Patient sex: M
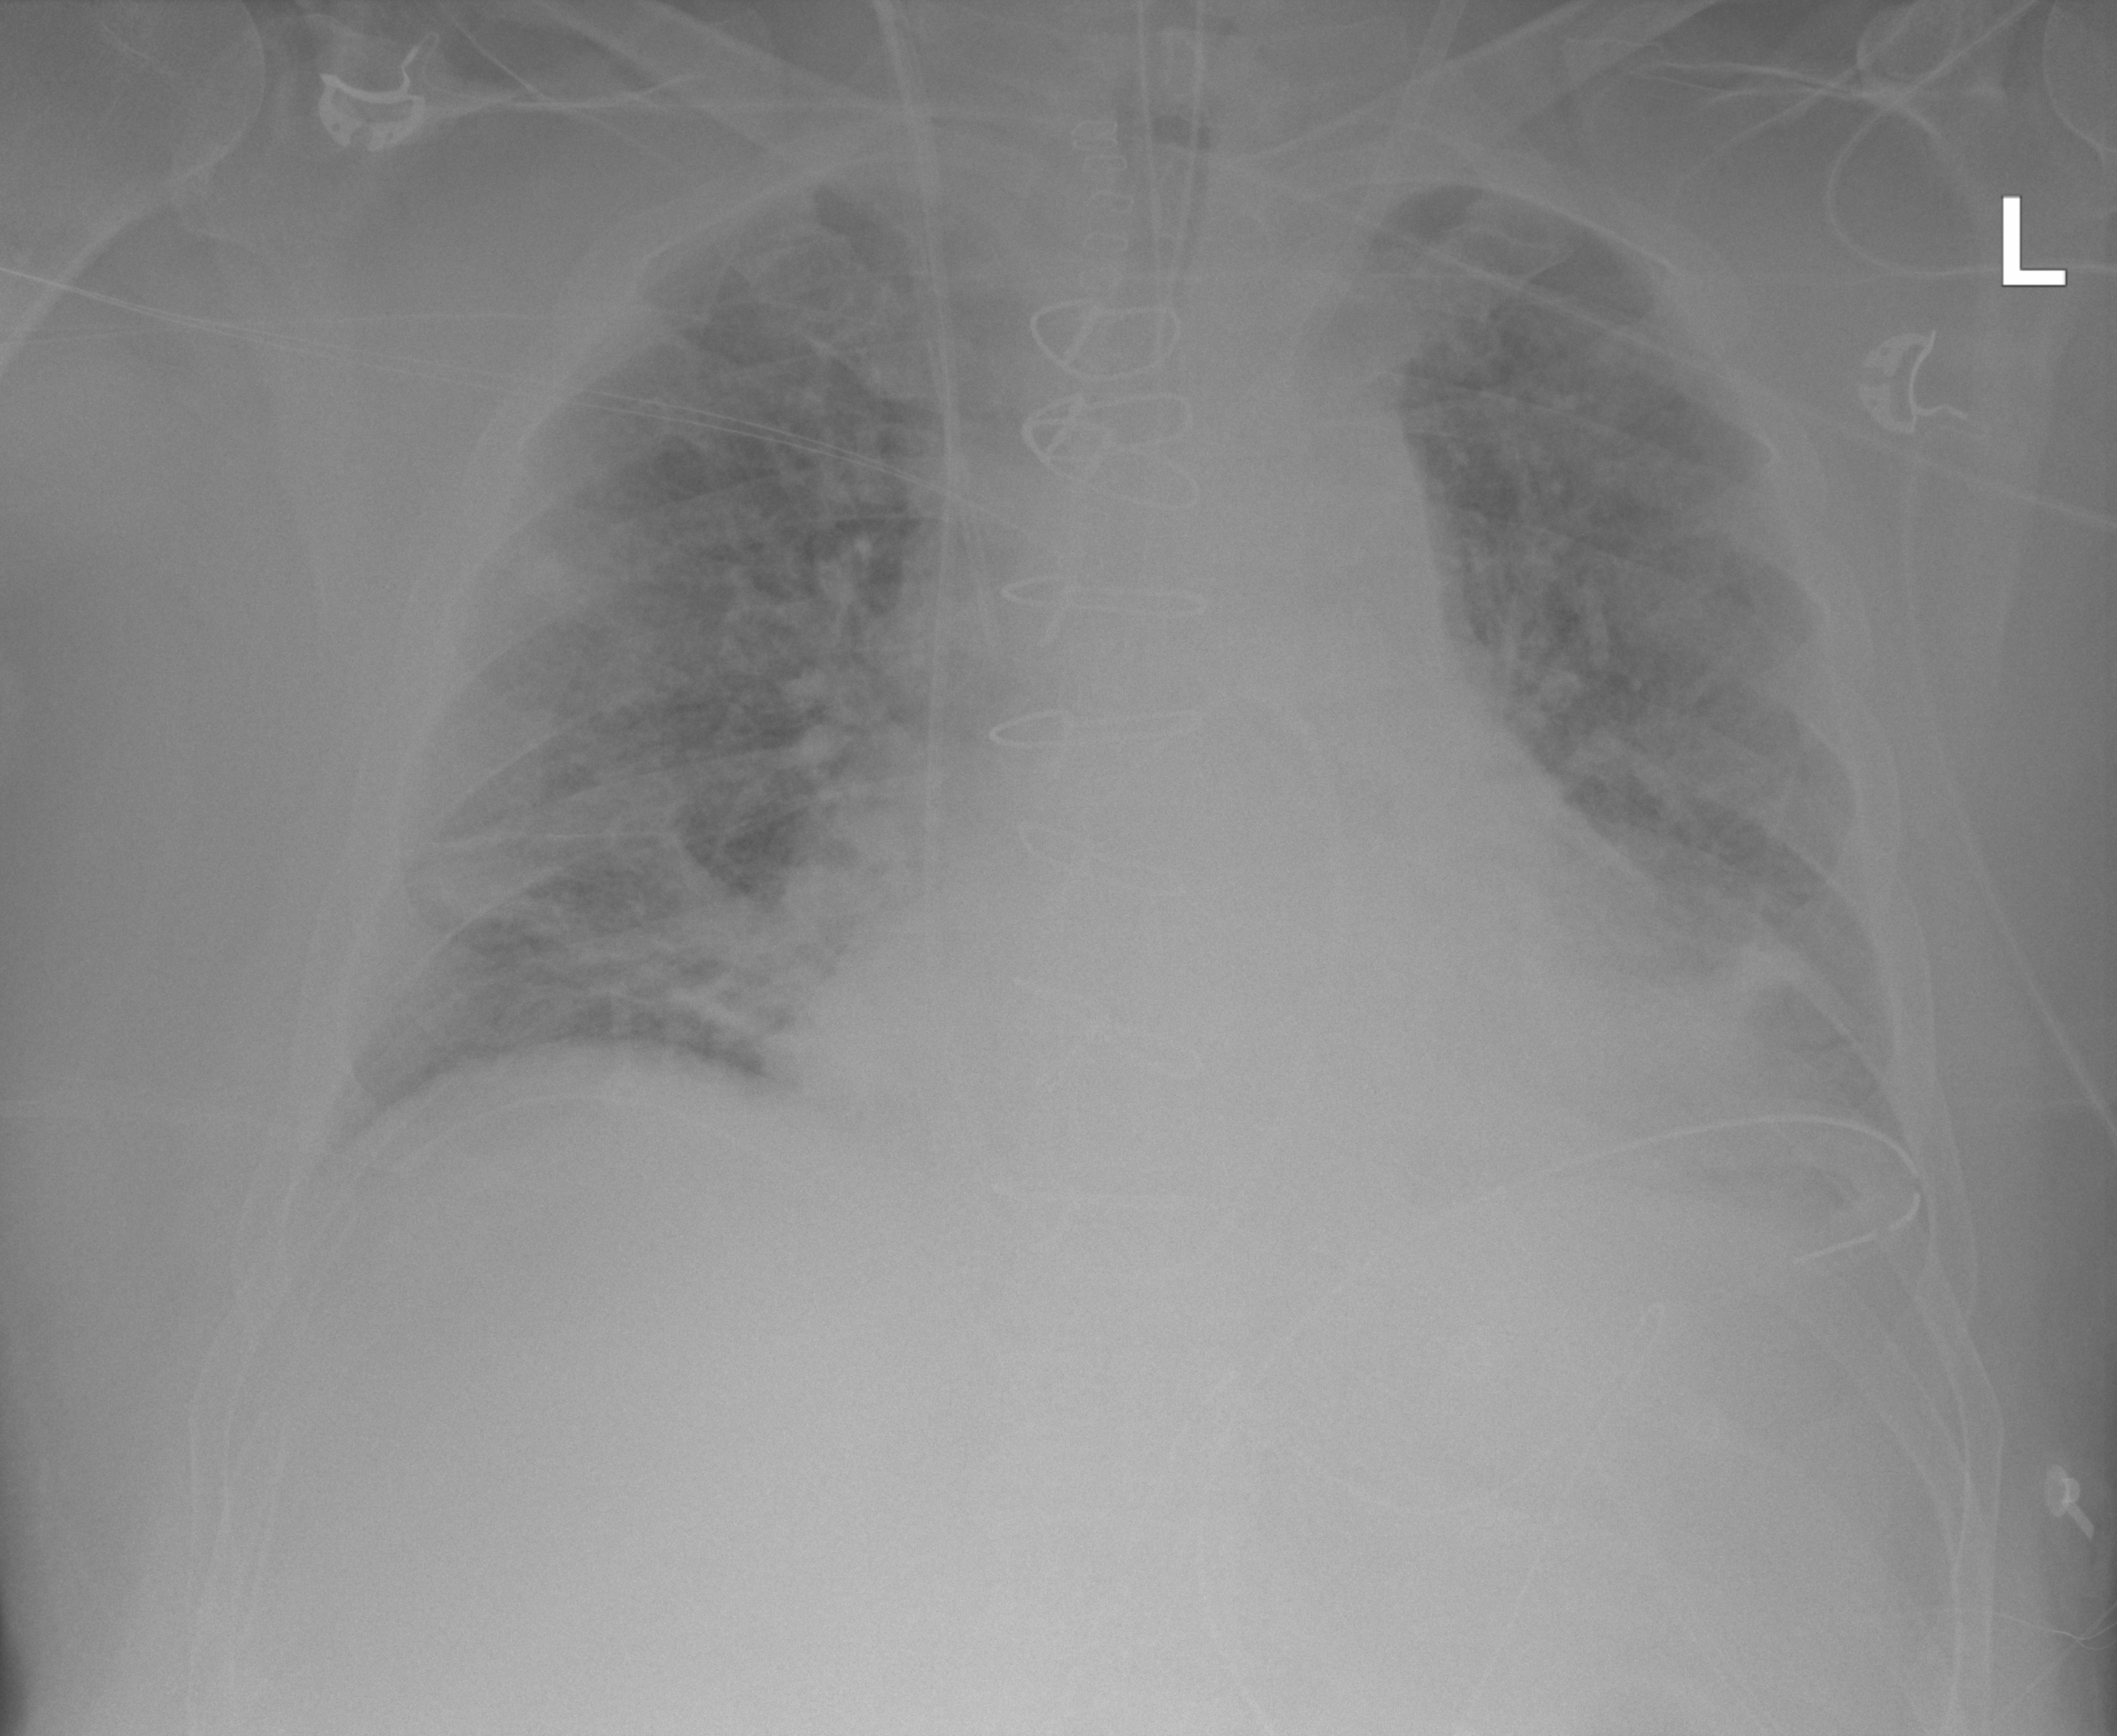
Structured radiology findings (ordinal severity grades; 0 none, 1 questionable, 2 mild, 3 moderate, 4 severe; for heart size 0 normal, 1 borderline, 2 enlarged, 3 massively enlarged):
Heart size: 2
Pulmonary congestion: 2
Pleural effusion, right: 1
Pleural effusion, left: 2
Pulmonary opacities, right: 2
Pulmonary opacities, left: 2
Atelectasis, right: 2
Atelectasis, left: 2